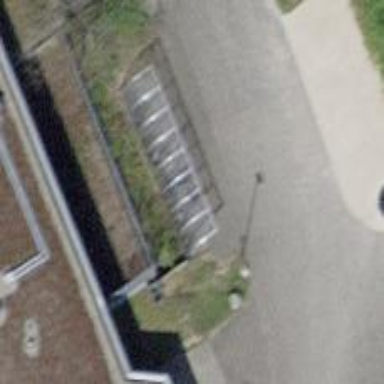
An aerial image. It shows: Bicycle parking area with wall loops.